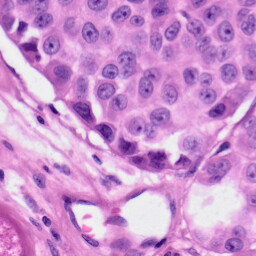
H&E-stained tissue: Skin